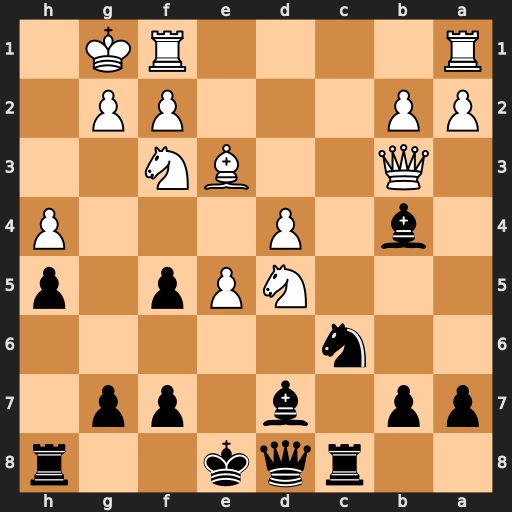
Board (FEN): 2rqk2r/pp1b1pp1/2n5/3NPp1p/1b1P3P/1Q2BN2/PP3PP1/R4RK1
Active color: b
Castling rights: k
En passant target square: -
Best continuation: Be6 Nxb4 Bxb3